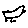
Label: bird